Question: So when ever I open a Excel sheet (2003-2007-2010) it runs a macro and opens a blank excel doc named "PERSONAL." How do I stop it from opening the "PERSONAL" excel file.
---
---

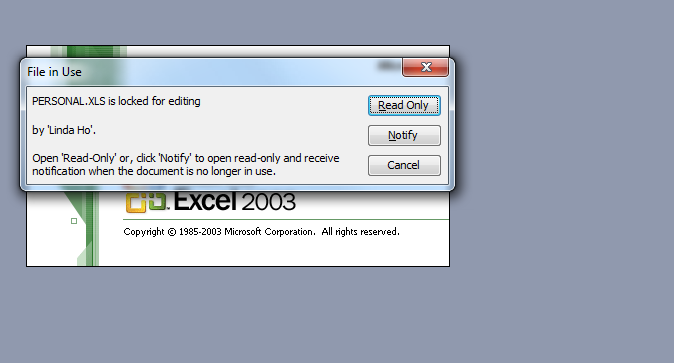
Answer: press alt-F11 to open the VBA editor from within Excel. Once you're inside press ctrl-F to open the "find" dialog window. Select the "Current Project" radio button to search all modules and VBA objects for "PERSONAL.xls". Keep pressing "Find Next" until you find the line of code that looks like it opens it. You could delete it, but it is probably there for a reason so it may be better to follow amadeus suggestion...